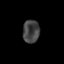
Tissue: lung
Cell type: T cells
Senescence score: 0.1646
Nuclear area (px): 371
Mean DAPI intensity: 67.275